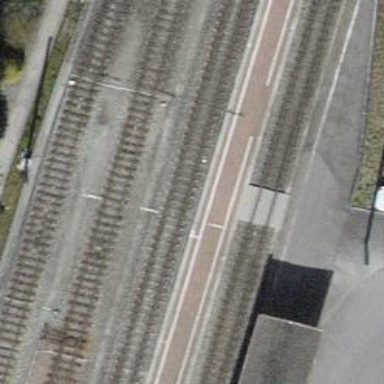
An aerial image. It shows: Close-up of railway platform edge.